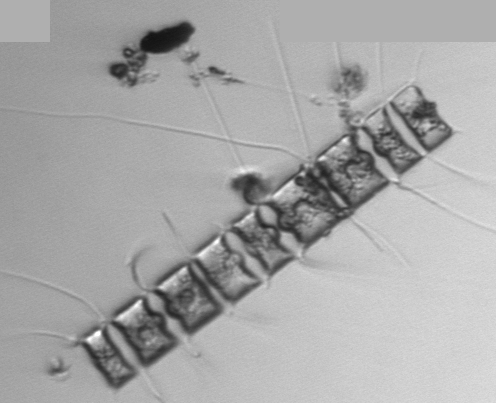
Label: Chaetoceros_didymus